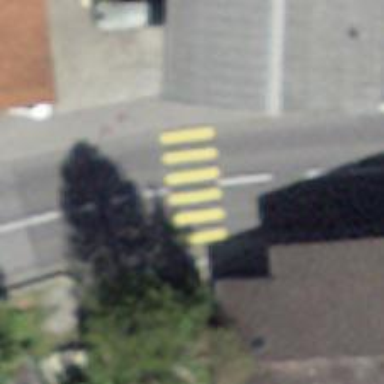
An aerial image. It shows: Crossing on the road.